Question: I have this perlin noise code, which i've got up on a js fiddle:
<URL>
As you can see the produced image is closer to random noise than 'perlin' noise, but why? Shouldn't perlin noise produce it more... distinctive areas of 'mountains' and 'valleys' like so:
It would be great if someone could give me some pointers to get a more 'maplike' noise.
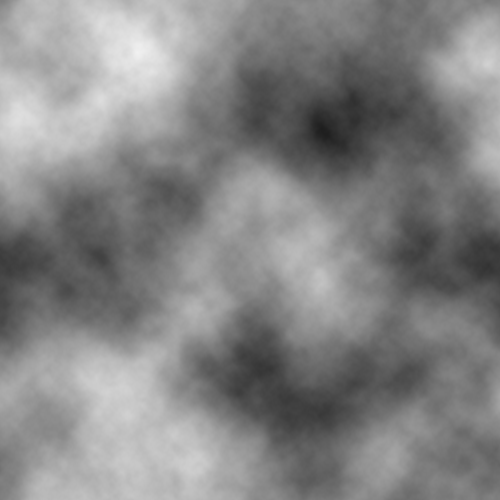
Answer: You are zoomed out too much change your line to
'''
var height = PerlinNoise.noise(x/10, y/10, 0.3)
'''
Note that I'm dividing your x any y by 10 and not multiplying to get something like this:
updated fiddle: <URL>
Also, the image you have posted seems to have multiple perlin noises added together to create the effect of multiple resolution noise